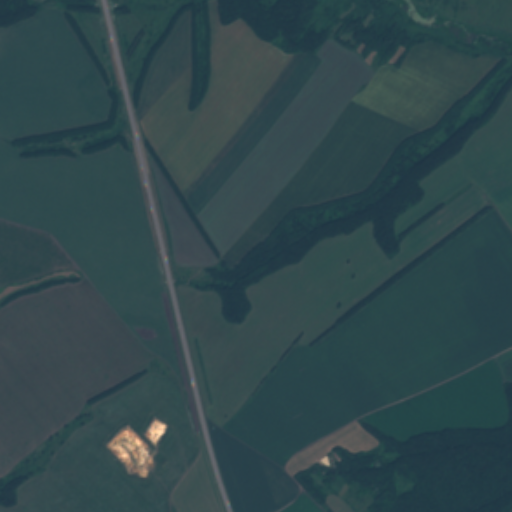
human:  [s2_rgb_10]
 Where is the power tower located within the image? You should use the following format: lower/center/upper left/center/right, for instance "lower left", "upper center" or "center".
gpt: The power tower is located in the lower center of the image.
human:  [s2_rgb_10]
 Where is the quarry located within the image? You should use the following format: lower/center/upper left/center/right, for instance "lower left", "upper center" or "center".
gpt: The quarry is located in the lower left of the image.
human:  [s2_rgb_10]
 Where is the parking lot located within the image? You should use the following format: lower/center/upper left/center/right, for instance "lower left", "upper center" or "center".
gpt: There is no parking lot in the image.